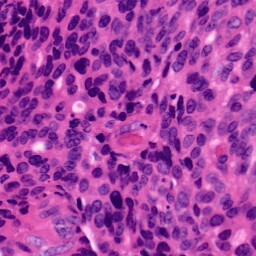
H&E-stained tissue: Ovarian